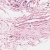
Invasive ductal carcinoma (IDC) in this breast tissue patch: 0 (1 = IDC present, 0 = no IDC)